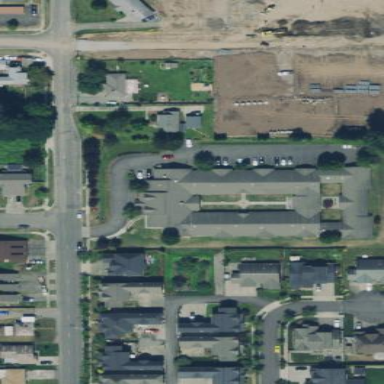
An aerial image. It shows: This is residential area with nursing home.